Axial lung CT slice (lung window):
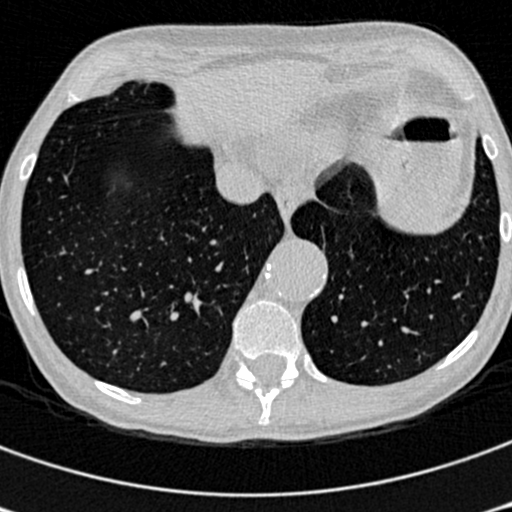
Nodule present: no